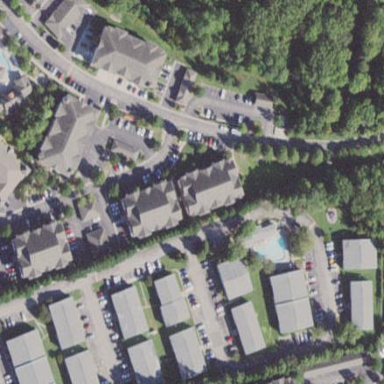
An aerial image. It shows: Residential area with apartments.